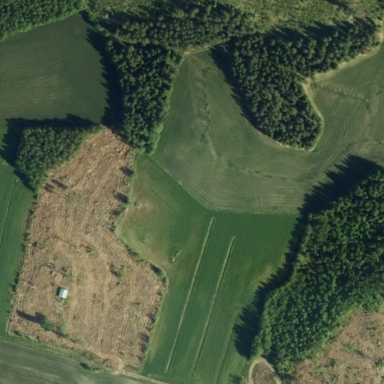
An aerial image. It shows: Woodland with needle-leaved trees.